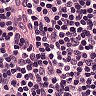
Metastatic tissue present: no